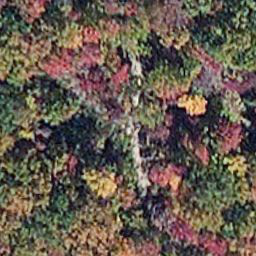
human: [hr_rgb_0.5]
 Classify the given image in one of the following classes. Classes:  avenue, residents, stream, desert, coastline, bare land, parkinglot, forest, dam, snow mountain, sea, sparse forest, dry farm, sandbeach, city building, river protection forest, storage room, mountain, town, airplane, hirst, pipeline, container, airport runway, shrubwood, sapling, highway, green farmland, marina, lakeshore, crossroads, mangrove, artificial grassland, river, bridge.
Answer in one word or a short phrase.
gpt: mangrove